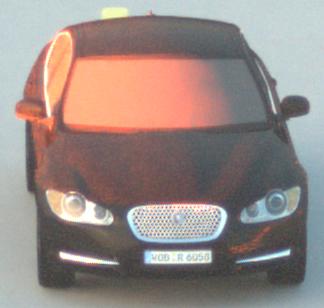
Make: Jaguar
Model: XF 3.0 V6
Detailed model: XF (X250) Limousine
Model produced from: 2010/02
Model produced until: 2010/10
Doors: 4
Color: black
Road condition: dry road
Daytime: sunrise or sunset
Contrast: medium contrast